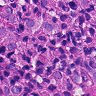
Metastatic tissue present: yes